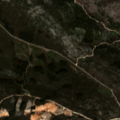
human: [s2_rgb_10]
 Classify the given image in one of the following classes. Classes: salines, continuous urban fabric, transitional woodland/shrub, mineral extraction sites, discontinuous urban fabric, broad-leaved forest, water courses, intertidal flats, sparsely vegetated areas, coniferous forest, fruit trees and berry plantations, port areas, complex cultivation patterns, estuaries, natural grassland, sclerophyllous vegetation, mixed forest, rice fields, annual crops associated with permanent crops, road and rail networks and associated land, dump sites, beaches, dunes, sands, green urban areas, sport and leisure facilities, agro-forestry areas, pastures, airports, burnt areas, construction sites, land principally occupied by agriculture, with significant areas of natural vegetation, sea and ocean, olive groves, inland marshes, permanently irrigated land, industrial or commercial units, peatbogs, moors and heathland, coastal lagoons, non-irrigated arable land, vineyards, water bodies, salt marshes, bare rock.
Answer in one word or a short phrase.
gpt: mineral extraction sites, sclerophyllous vegetation